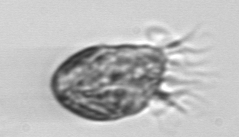
Label: Strombidium_morphotype1